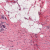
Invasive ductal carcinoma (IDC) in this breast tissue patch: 0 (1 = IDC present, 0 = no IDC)